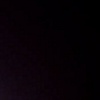
Label: space